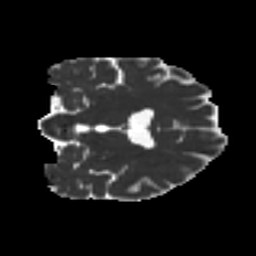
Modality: MD
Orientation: coronal
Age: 36
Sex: female
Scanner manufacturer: ge
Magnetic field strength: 3 T
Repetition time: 7.8 s
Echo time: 0.0606 s